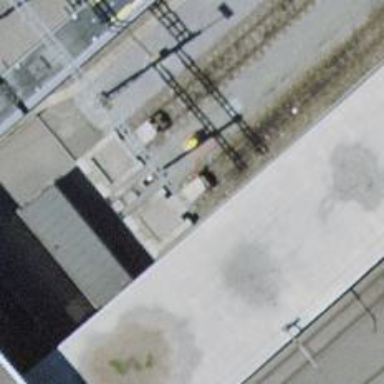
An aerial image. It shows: Railway buffer stop.